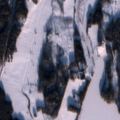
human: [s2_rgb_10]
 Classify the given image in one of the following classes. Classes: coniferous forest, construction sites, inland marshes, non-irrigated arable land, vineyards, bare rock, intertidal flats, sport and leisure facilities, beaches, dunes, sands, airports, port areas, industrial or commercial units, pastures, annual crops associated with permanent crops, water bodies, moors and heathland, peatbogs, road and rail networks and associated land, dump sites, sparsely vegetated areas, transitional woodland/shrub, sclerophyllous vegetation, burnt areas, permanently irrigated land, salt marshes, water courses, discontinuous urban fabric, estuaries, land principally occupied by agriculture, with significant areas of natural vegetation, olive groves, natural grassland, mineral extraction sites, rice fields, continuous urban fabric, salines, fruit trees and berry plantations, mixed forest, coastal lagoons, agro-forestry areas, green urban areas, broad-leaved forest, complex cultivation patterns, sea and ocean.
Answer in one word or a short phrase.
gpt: non-irrigated arable land, land principally occupied by agriculture, with significant areas of natural vegetation, mixed forest, water bodies